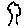
Label: tree